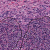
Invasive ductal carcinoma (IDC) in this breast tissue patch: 1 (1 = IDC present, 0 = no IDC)